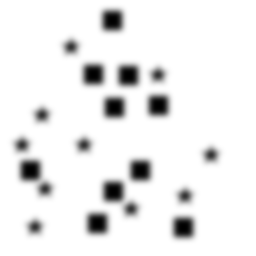
Squares: 10
Triangles: 0
Stars: 10
Total shapes: 20